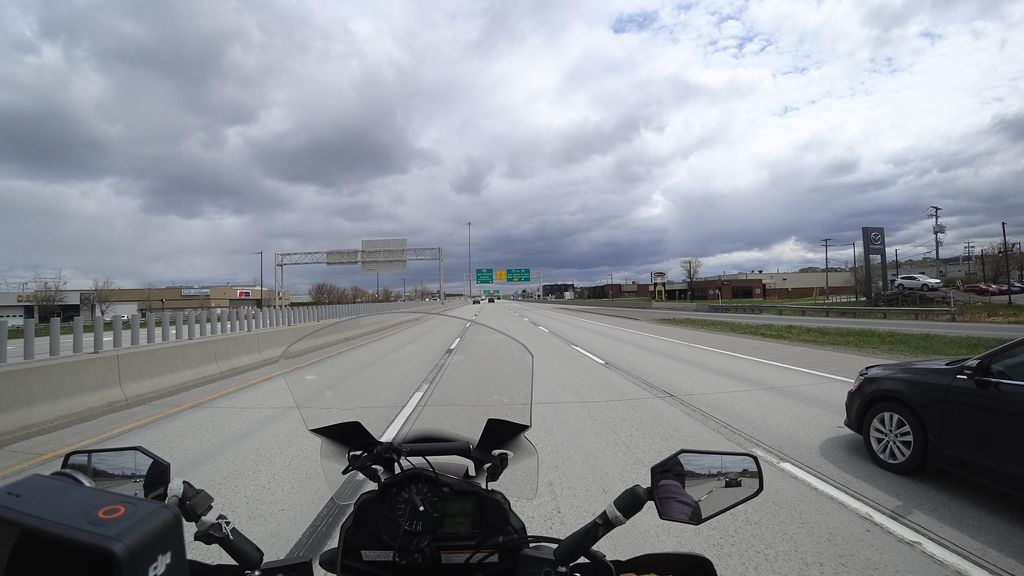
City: quebec_city